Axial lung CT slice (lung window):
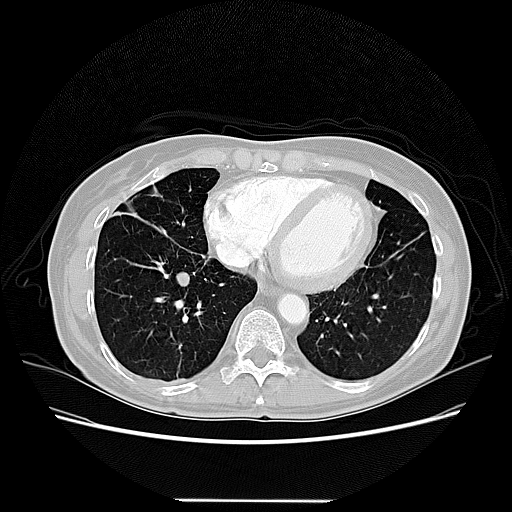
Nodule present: yes
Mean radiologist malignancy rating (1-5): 3.75